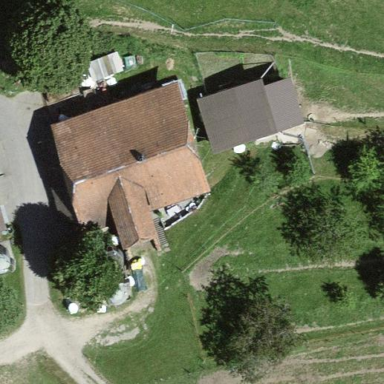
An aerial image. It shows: Farm building.